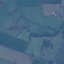
Land use / land cover class: Pasture